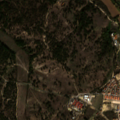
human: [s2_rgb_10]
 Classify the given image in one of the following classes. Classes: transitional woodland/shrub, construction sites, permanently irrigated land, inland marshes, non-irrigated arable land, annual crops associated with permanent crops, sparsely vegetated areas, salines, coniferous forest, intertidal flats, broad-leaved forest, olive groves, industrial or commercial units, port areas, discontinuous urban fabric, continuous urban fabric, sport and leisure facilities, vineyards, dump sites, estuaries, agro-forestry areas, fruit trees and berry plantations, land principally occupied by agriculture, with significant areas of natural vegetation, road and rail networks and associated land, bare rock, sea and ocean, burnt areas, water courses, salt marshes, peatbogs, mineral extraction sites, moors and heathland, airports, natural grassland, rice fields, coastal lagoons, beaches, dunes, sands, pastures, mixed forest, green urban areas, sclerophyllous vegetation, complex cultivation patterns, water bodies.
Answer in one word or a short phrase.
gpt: discontinuous urban fabric, permanently irrigated land, land principally occupied by agriculture, with significant areas of natural vegetation, agro-forestry areas, broad-leaved forest